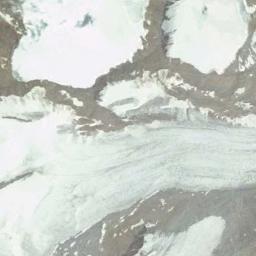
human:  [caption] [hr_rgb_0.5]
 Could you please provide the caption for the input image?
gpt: The snowberg is covered with snow .

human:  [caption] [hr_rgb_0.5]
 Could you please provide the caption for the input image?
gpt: The snow berg is consist of bare land and white snow .

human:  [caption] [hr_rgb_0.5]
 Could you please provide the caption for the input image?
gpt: White snow and brown bare ground intersect on the snow mountain .

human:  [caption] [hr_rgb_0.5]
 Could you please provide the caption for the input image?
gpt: The snowberg is partly covered with glaciers and a U-shaped valley is in the snowberg .

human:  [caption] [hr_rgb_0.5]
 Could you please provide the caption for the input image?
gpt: There are much snow on the snowberg .